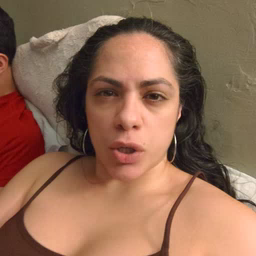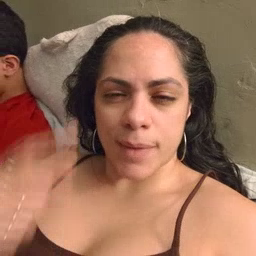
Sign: penny